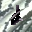
Label: 2